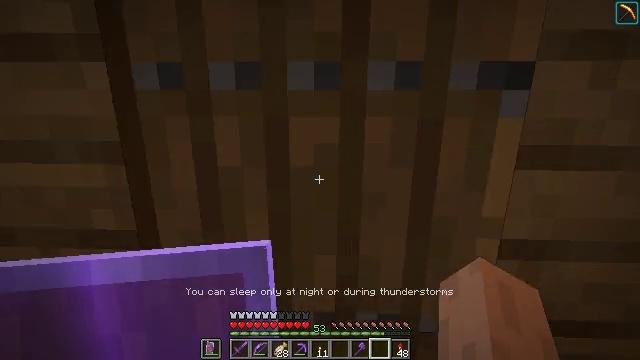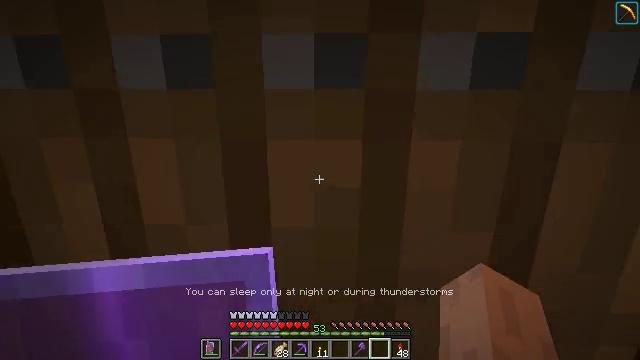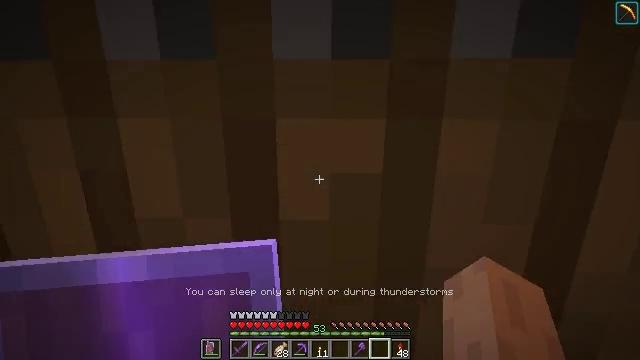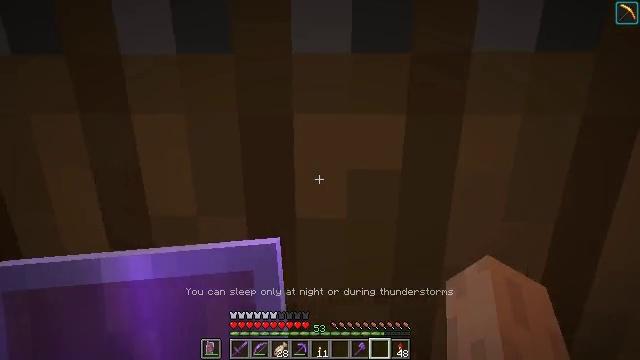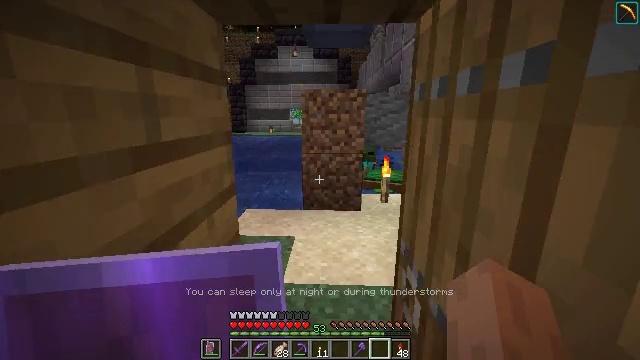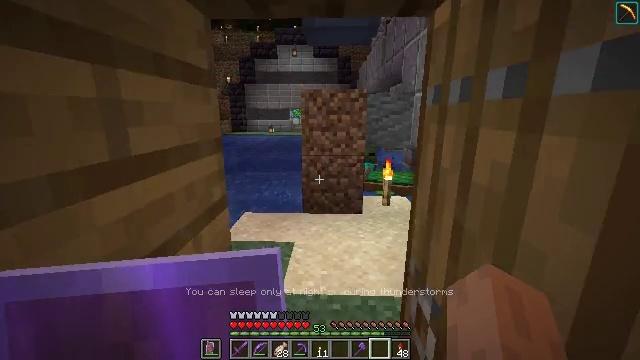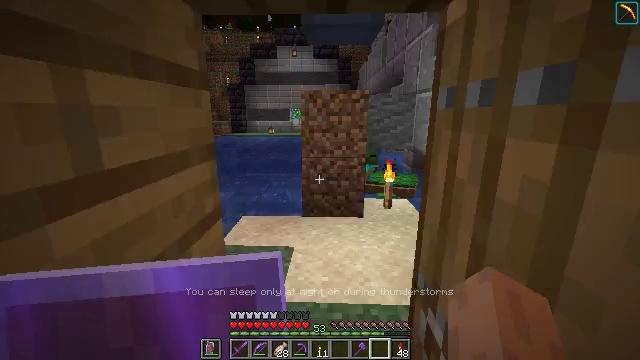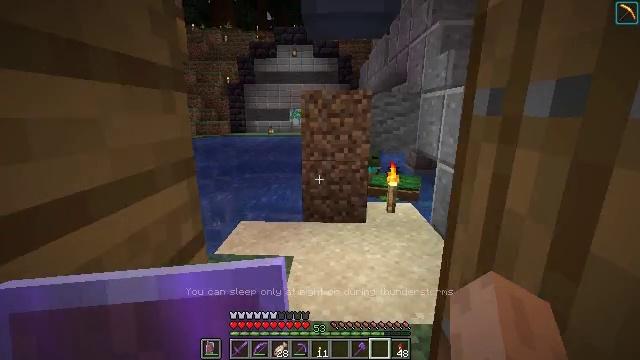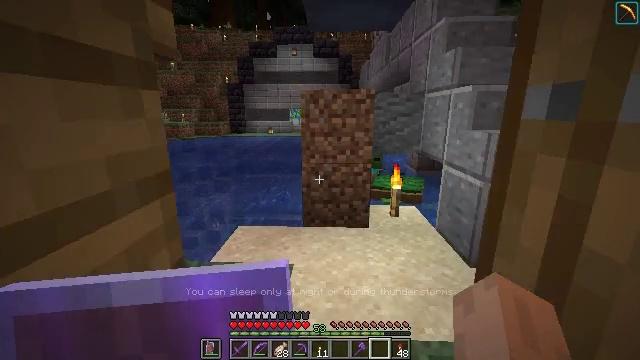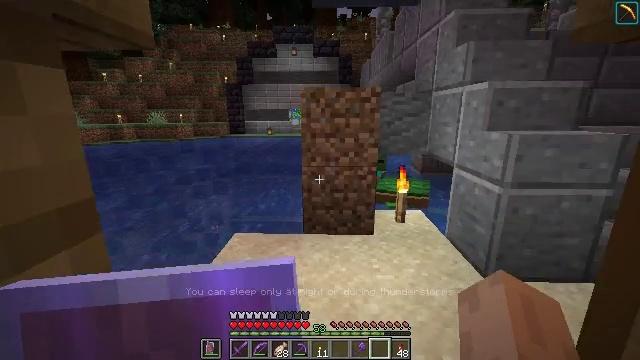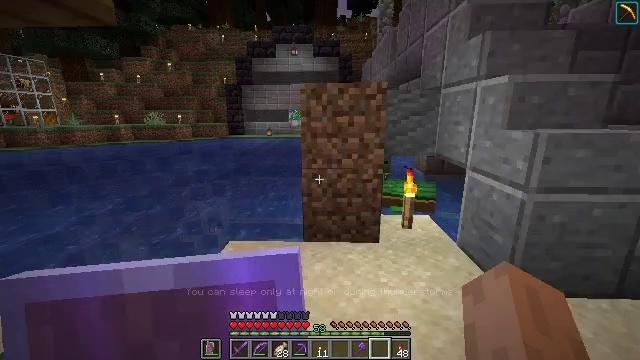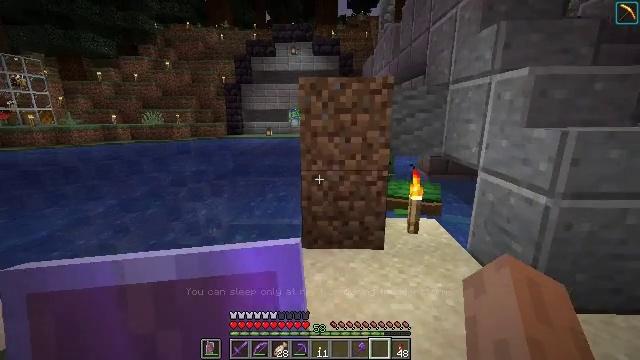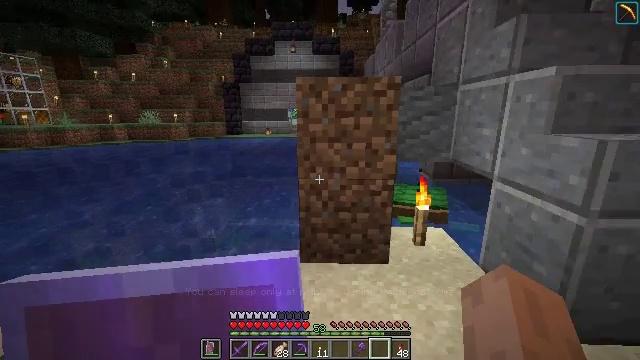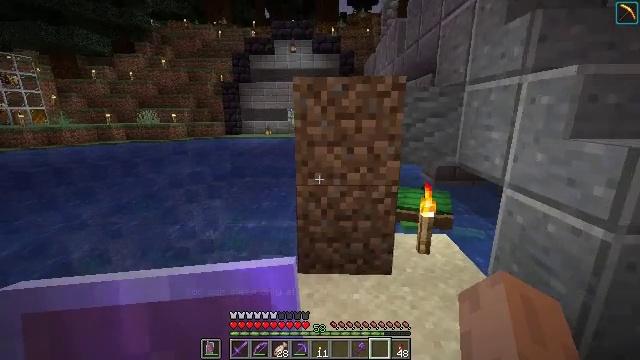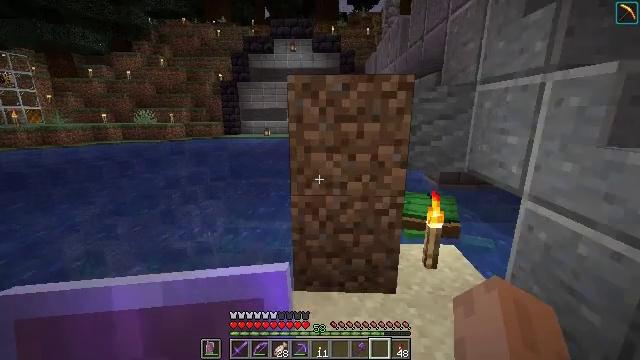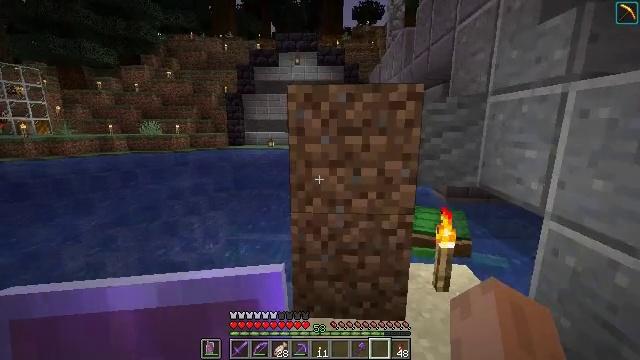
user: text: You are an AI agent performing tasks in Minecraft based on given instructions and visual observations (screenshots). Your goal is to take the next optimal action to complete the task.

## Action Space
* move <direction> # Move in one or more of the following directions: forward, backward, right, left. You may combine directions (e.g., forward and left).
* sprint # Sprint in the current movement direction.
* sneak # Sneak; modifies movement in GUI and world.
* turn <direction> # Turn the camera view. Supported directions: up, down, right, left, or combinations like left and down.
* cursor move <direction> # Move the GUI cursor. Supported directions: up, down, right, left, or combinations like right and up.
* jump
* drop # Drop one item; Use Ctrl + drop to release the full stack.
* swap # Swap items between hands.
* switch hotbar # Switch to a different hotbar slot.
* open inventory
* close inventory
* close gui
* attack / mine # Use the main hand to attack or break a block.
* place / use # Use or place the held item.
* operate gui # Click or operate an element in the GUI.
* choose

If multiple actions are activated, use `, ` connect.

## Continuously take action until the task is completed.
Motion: motion action
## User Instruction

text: Mine polished andesite stairs
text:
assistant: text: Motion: move forward
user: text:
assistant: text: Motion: move forward
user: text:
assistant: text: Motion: move forward
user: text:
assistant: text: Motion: move forward
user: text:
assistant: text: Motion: move forward
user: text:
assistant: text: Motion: move forward
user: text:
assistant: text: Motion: move forward
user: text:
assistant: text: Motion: move forward
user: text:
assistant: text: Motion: move forward
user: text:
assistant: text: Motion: move forward
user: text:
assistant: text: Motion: move forward
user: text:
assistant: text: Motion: move forward
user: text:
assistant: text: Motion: move forward
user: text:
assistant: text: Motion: move forward
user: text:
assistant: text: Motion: move forward, turn up
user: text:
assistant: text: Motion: move forward, turn left and up
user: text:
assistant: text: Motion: turn left and up
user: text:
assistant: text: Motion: turn left and up
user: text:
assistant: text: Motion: no_op
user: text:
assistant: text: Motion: no_op
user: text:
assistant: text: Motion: no_op
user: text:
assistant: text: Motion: no_op
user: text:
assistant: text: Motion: turn left
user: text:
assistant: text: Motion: no_op
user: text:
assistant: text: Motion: no_op
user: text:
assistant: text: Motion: turn left
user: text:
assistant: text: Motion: turn left
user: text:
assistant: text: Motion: turn left
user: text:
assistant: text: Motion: turn left and down
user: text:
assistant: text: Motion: turn left and down